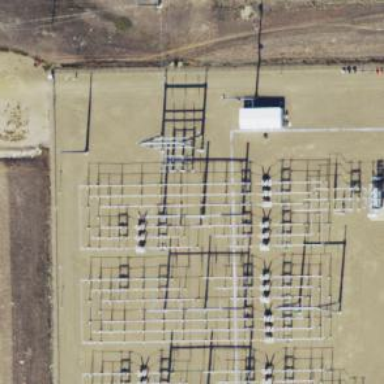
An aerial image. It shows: Switch for power supply.